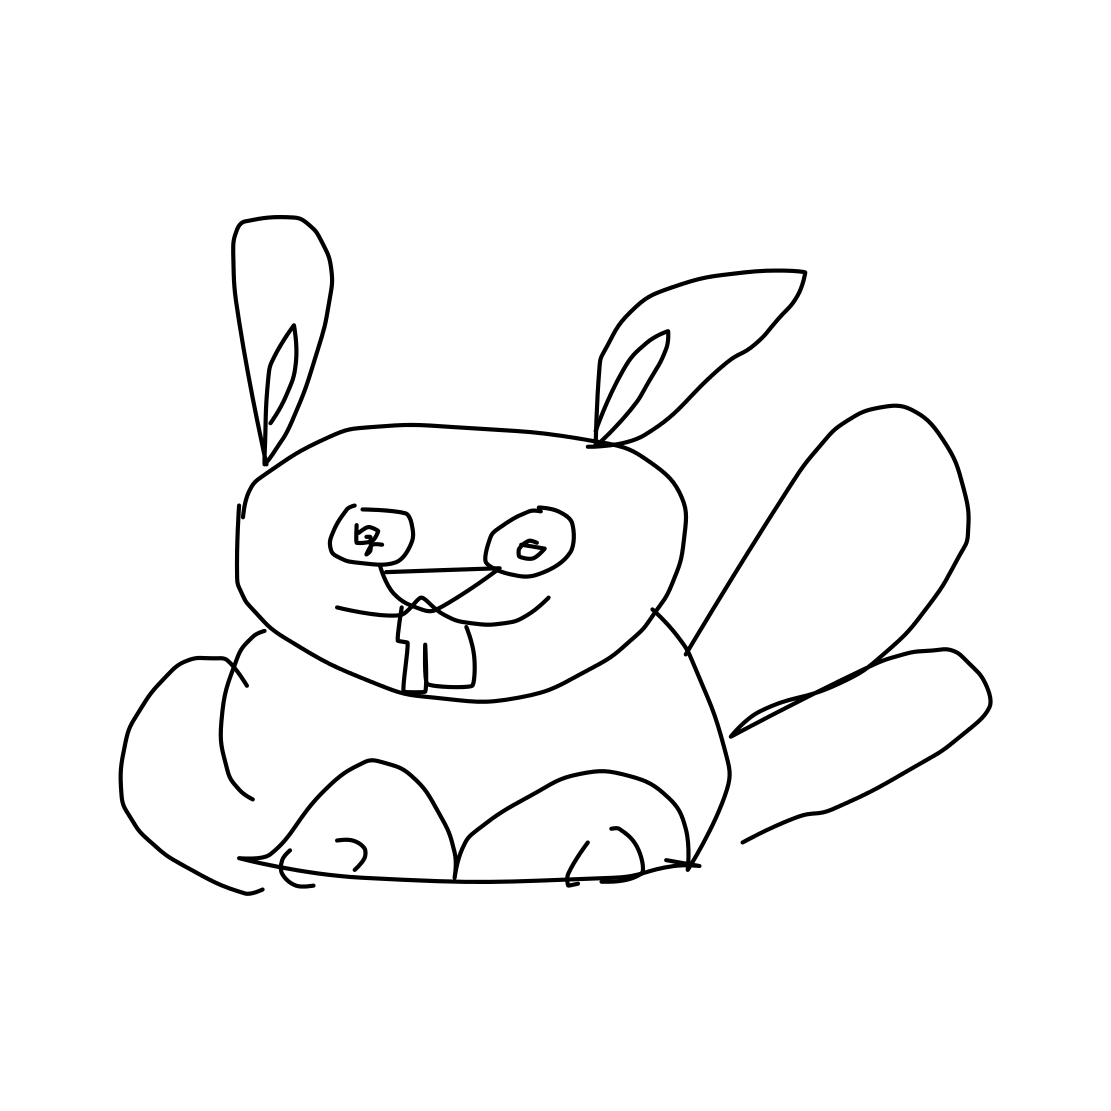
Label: rabbit